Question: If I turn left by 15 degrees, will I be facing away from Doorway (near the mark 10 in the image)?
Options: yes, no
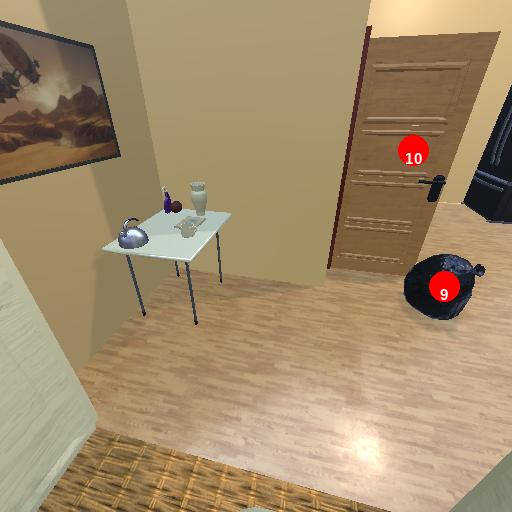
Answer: yes